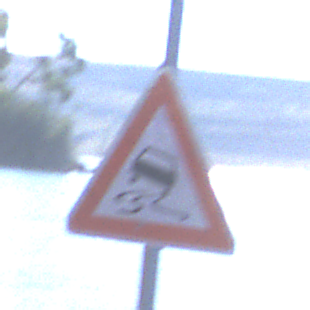
Verkehrszeichen: SchleuderOderRutschgefahr
Umgebung: Outdoor, Nature
Tageszeit: MorningAfternoon
Wetter: Clear
Licht: Natural
Jahreszeit: NotSpecified
Kontrast: HighContrast